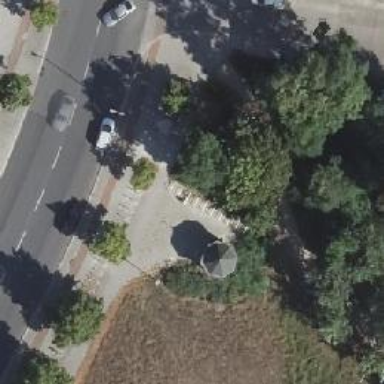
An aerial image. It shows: Subway entrance.